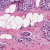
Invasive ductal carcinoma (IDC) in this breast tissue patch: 1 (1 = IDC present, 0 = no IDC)